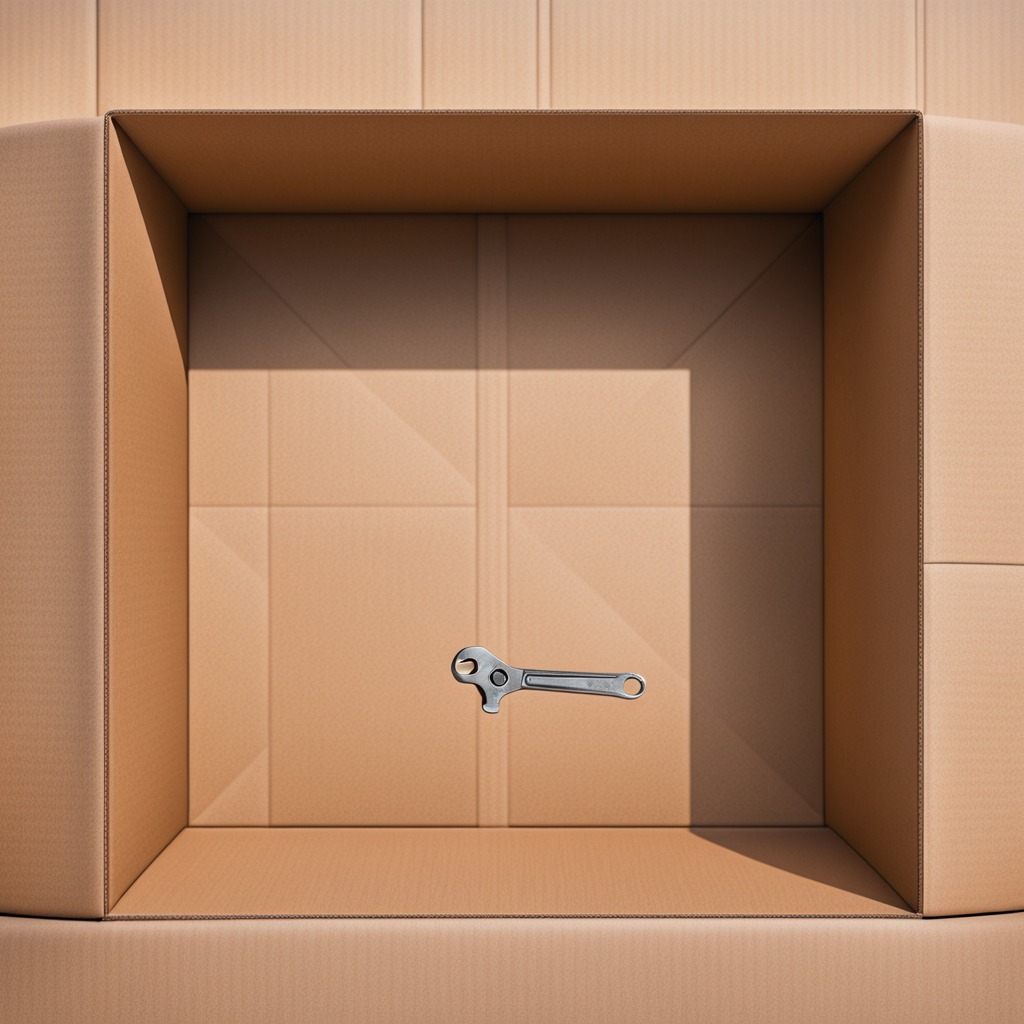
An wrench is lying on a clean dry cardboard box surface in an outdoor workshop during daytime bright natural light soft shadows slightly creased but